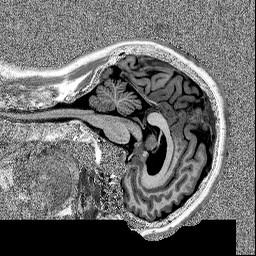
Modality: MP2RAGE
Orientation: sagittal
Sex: female